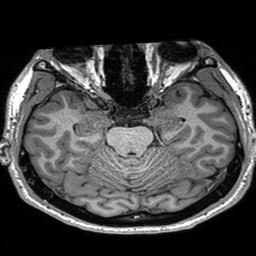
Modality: T1w
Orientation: coronal
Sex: male